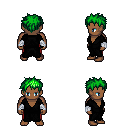
a pixel art fantasy rpg character, male body template, human, dark skin, gray robe, red pants, green bedhead hairstyle, white cloth bandages, four views (front, back, left, right), 2x2 character sprite sheet, small pixel art, hard edges, no anti-aliasing